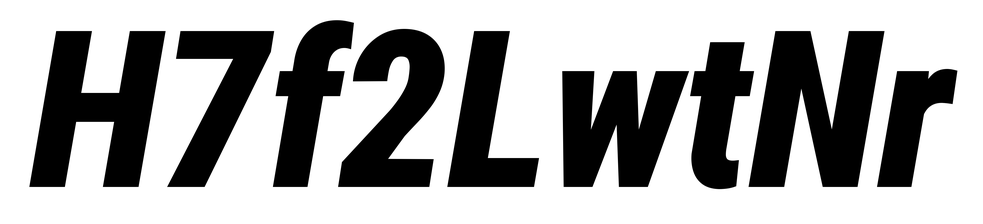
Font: Roboto-Italic_Condensed_Black_Italic